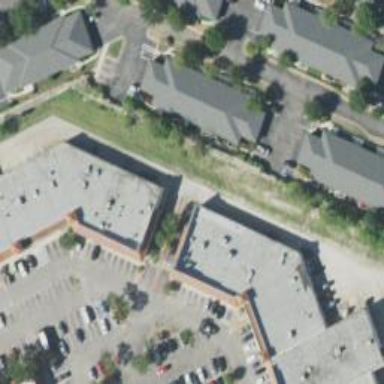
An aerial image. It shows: Retail building.